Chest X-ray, PA view. Patient: 39 years old, sex F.
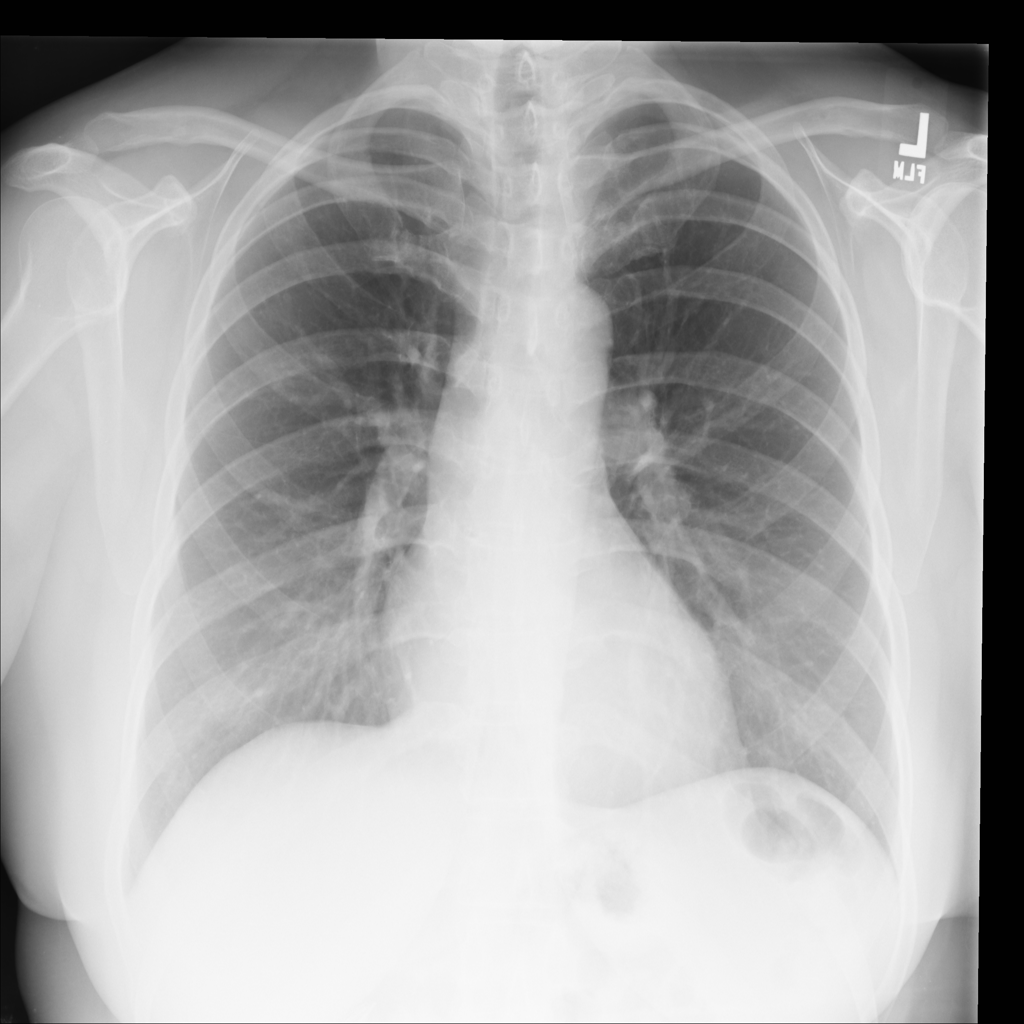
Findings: Edema